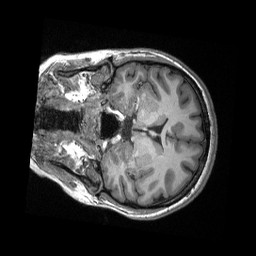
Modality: T1w
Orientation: coronal
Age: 21
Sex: female
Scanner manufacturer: siemens
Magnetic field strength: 3 T
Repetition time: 2.3 s
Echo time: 0.00308 s